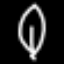
Label: leaf